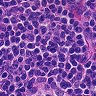
Metastatic tissue present: no